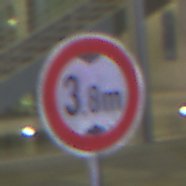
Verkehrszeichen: TatsaechlicheHoehe
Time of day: Night
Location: Outdoor (Urban)
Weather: PartlyCloudy
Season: NotSpecified
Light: Artificial